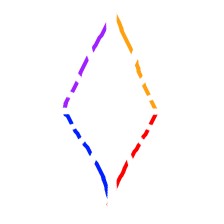
Shape: rhombus